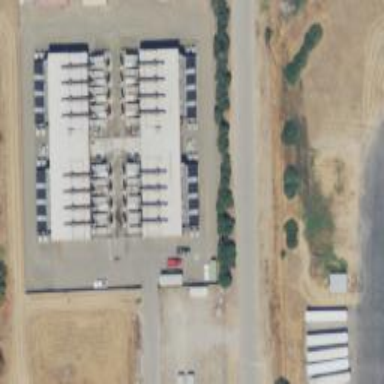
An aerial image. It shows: Gas-powered generator.